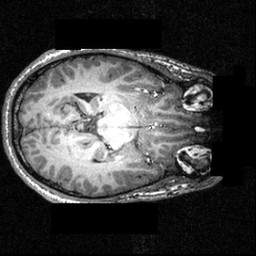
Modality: T1w
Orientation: axial
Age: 21
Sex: male
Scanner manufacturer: siemens
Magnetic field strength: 3.951 T
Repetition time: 1.5 s
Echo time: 0.00335 s